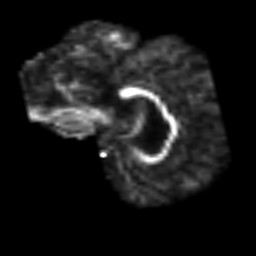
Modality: FA
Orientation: sagittal
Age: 56
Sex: male
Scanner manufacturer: siemens
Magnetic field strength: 3 T
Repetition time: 3.2 s
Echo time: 0.081 s